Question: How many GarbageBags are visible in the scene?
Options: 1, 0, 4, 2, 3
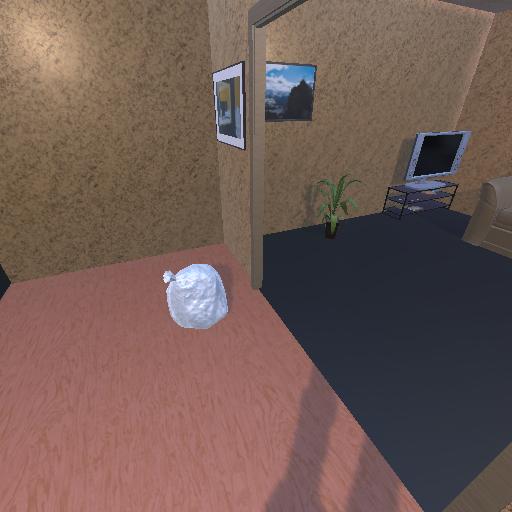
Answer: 1